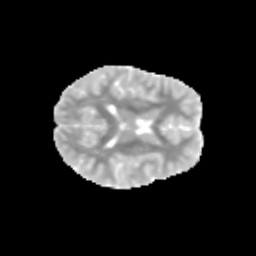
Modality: MD
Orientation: axial
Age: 11
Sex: female
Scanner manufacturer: siemens
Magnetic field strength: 3 T
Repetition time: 3.8 s
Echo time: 0.07 s